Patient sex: M
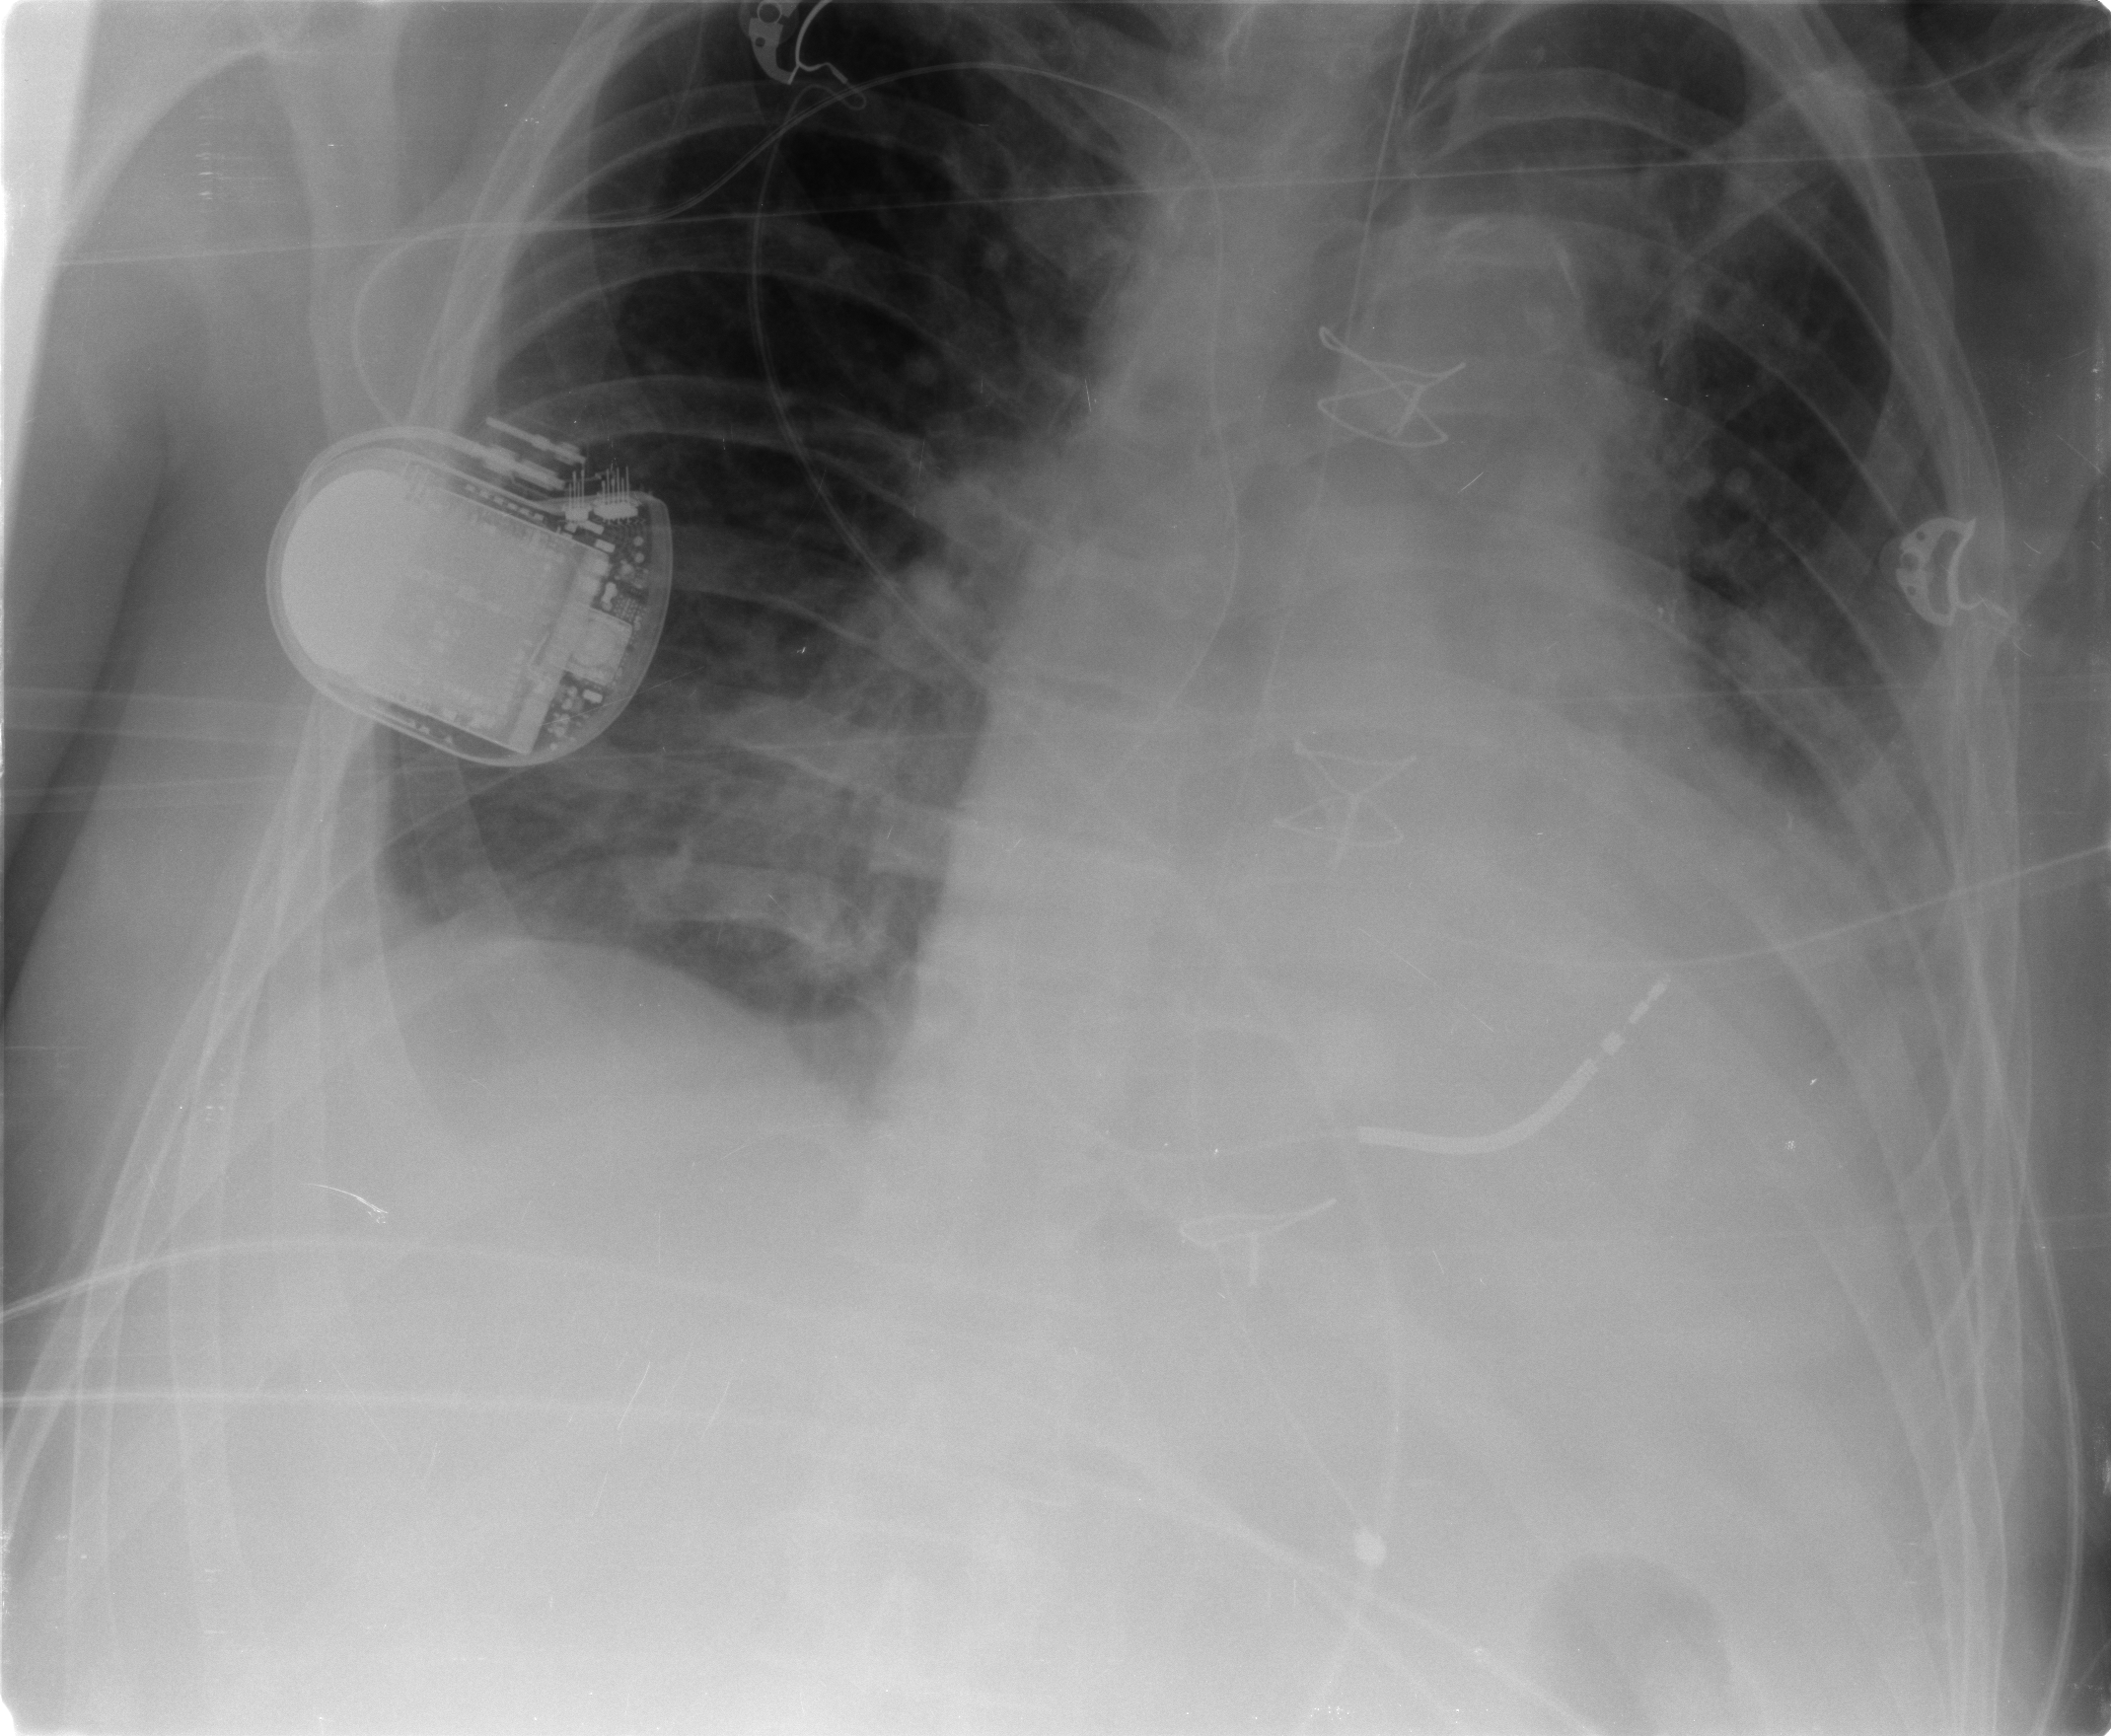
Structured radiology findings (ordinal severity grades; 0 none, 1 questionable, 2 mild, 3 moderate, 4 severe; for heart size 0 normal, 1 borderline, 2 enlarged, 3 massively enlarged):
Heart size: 2
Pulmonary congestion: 0
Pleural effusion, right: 2
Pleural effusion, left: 2
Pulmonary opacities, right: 1
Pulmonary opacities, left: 0
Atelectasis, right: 2
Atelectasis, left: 2